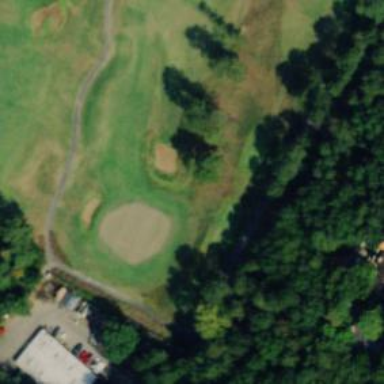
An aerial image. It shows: View of golf hole.